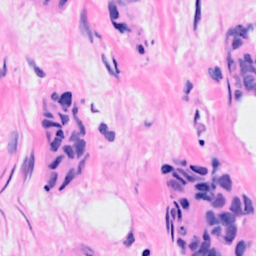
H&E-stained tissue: Breast